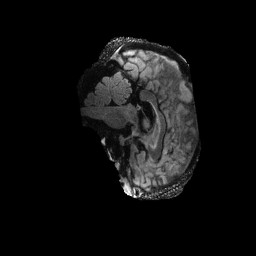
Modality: FLAIR
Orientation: sagittal
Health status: ill
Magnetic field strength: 3 T